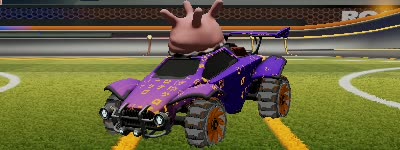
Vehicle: octane